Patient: sex M, age 44
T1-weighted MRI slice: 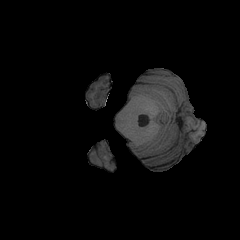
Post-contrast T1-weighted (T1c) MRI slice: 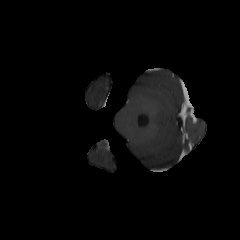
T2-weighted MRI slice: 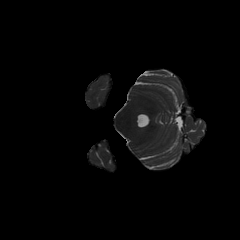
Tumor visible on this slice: no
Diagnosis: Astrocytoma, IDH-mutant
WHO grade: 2